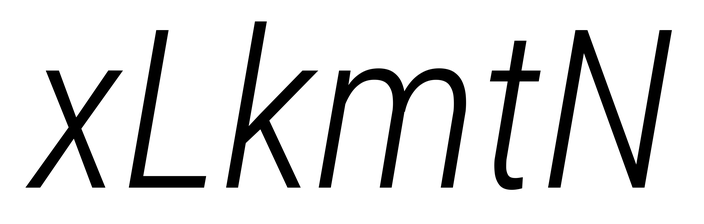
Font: Roboto-Italic_Condensed_Light_Italic